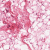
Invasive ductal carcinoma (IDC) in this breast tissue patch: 0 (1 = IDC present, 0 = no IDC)